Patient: sex M, age 44
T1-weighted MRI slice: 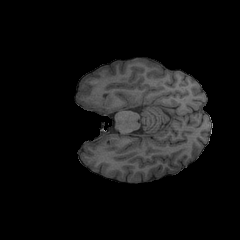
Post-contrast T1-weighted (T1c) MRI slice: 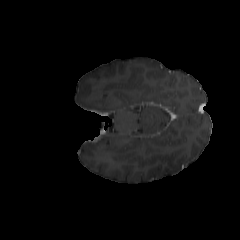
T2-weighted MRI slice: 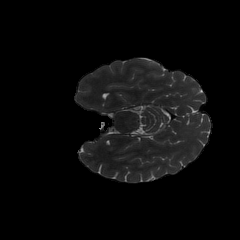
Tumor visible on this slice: no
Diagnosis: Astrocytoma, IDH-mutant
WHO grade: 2